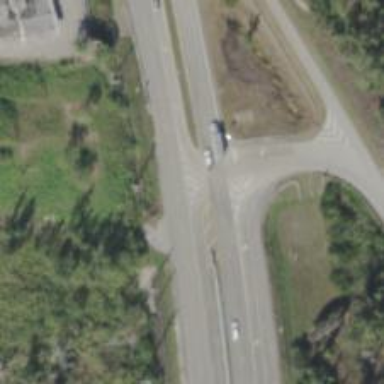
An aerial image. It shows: Trunk link road with asphalt surface.